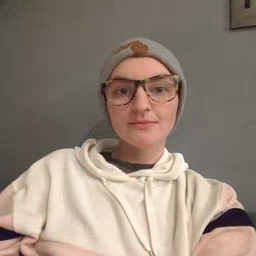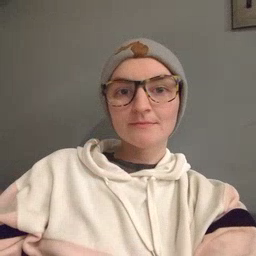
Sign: gum